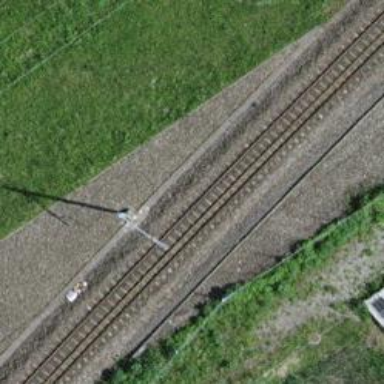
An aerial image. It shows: Bridge over railway with electrified contact lines.